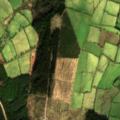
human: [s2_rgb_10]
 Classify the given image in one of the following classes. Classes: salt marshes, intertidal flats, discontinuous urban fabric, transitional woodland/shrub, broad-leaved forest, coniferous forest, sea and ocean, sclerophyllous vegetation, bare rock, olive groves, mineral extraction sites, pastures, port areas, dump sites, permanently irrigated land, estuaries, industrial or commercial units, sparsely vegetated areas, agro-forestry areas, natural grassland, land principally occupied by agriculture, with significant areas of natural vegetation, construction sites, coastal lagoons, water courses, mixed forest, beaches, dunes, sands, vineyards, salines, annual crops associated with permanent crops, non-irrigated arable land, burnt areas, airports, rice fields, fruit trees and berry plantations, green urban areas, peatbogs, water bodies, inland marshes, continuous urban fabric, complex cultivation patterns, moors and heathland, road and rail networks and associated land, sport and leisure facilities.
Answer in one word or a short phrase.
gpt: pastures, land principally occupied by agriculture, with significant areas of natural vegetation, coniferous forest, transitional woodland/shrub